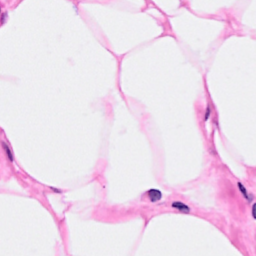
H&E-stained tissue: Breast